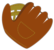
hand glove